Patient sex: M
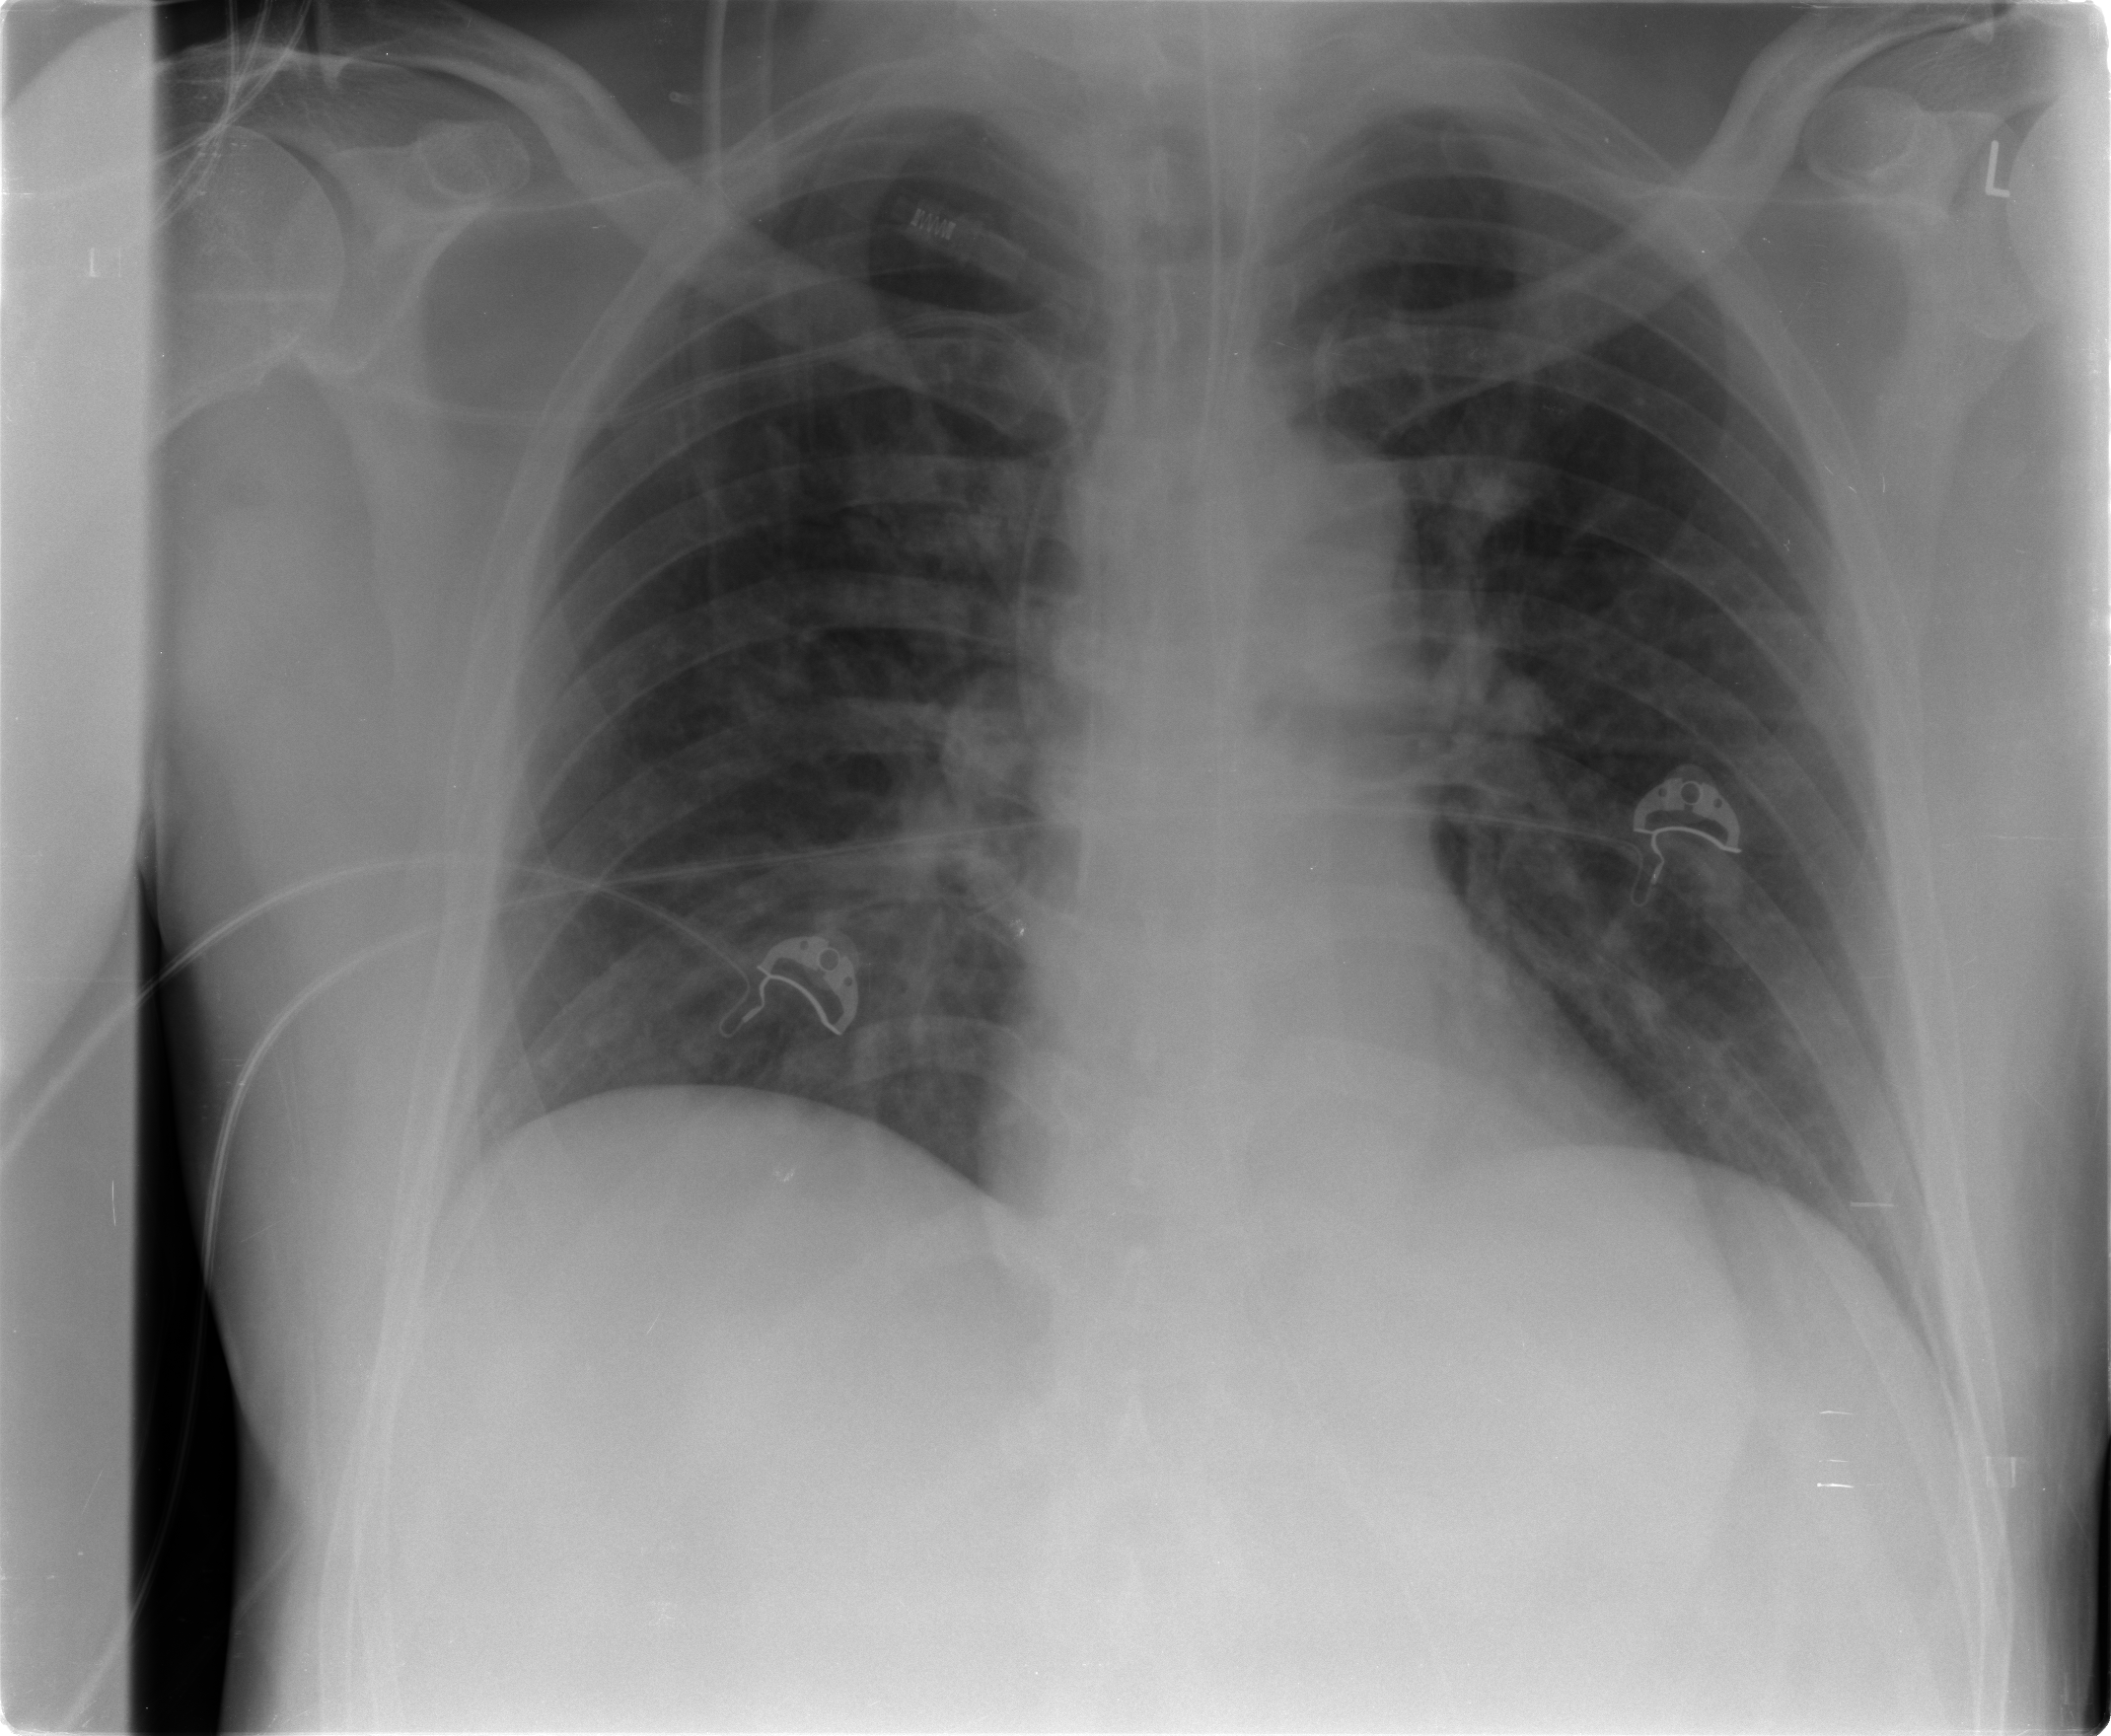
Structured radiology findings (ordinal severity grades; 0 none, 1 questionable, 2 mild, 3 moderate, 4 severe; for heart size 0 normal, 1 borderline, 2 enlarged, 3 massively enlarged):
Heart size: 0
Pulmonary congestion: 1
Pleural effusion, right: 0
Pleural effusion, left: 0
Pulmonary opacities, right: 1
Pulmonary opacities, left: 1
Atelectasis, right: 0
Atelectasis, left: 0